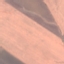
Land use / land cover class: AnnualCrop